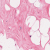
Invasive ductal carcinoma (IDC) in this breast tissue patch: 0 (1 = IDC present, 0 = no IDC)